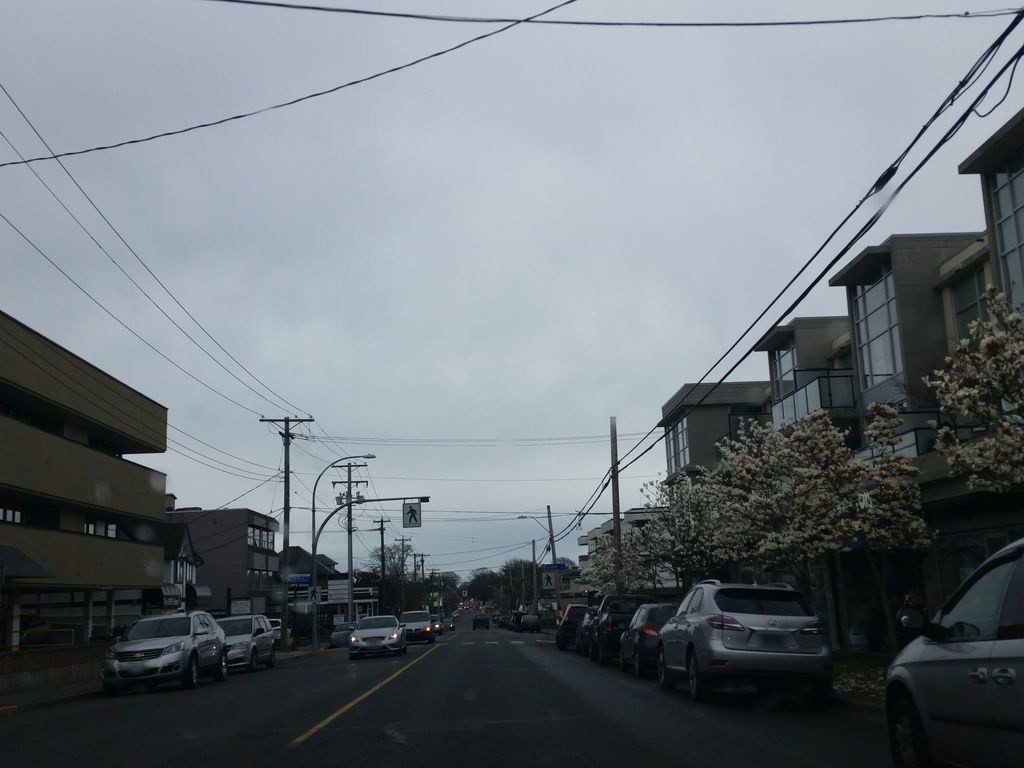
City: victoria